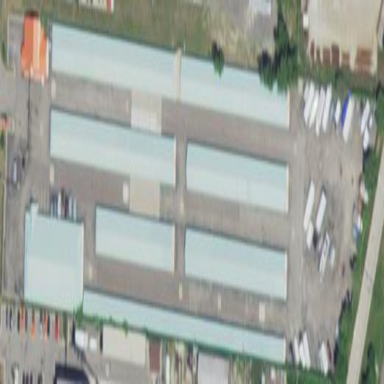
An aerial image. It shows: Storage rental shop.